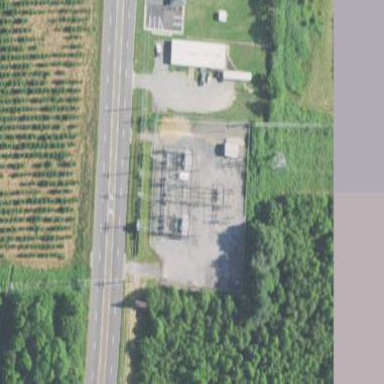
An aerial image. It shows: Distribution level power substation enclosed by fence.